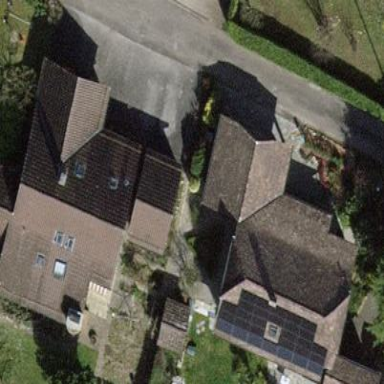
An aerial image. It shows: Simple house.